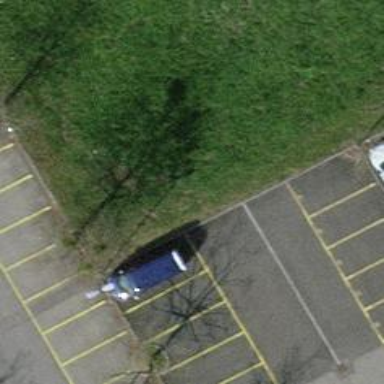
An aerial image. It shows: Parking aisle designated as service road.